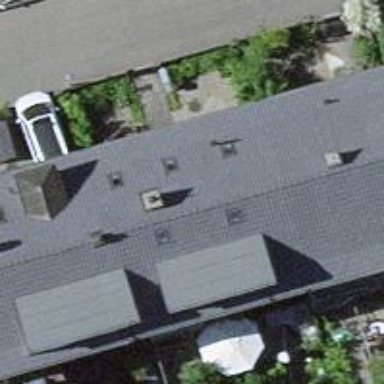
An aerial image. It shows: Terrace building with hipped roof made of roof tiles.